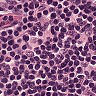
Metastatic tissue present: no